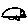
Label: car